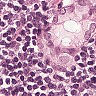
Metastatic tissue present: yes